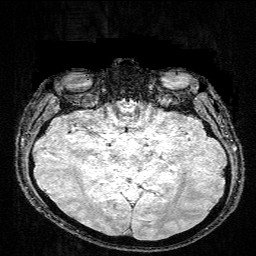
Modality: FLASH
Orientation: coronal
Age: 30
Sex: male